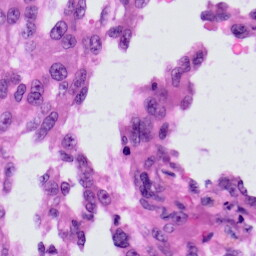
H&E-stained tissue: Skin